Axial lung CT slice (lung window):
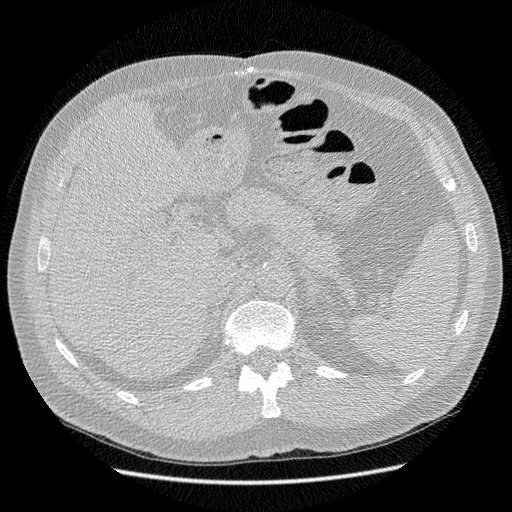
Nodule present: no